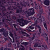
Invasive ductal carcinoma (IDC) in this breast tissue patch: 1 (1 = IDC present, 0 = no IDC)